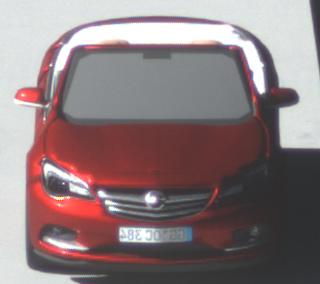
Make: Opel
Model: Cascada 1.4 Turbo
Detailed model: Cascada
Model produced from: 2013/03
Model produced until: 2015/01
Doors: 2
Color: red
Road condition: dry road
Daytime: morning or afternoon
Contrast: high contrast